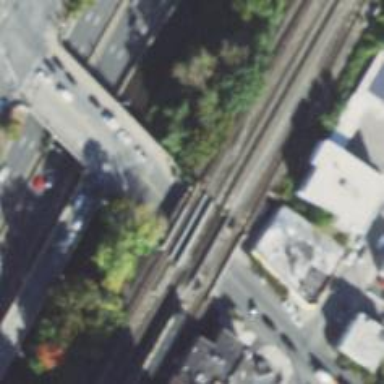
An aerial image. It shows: Bridge with electrified railway tracks.